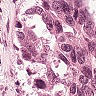
Metastatic tissue present: yes